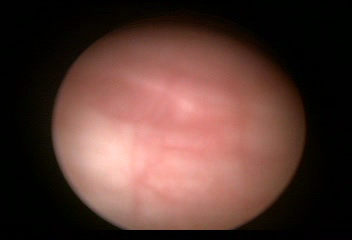
Modality: WLC
Class: Normal mucosa
Bladder cancer association: No